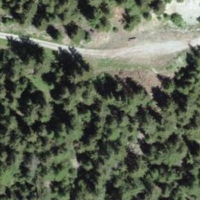
EUNIS habitat code: 43
Species observed at this site:
Erebia ligea
Lysandra coridon